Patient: sex F, age 59
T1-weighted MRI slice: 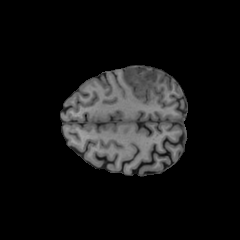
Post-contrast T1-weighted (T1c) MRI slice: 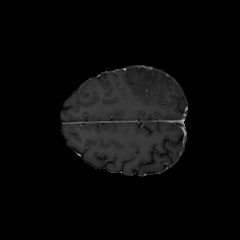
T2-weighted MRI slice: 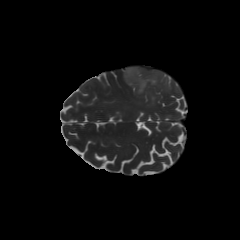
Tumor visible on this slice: yes
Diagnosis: Astrocytoma, IDH-mutant
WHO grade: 3